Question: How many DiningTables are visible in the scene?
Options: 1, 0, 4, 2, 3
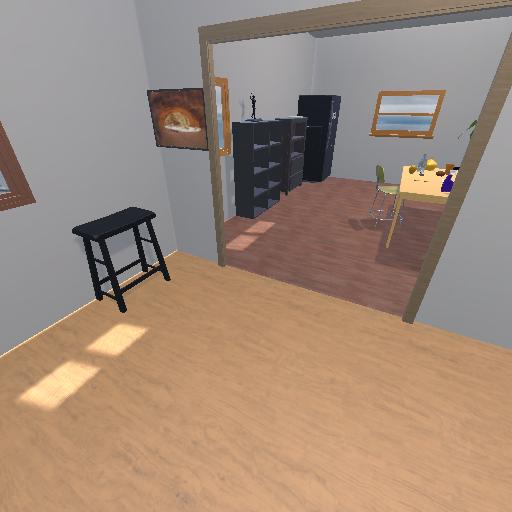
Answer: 1